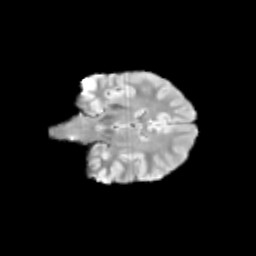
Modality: T2w
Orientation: coronal
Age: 12
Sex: female
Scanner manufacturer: siemens
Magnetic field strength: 3 T
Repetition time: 3.8 s
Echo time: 0.07 s